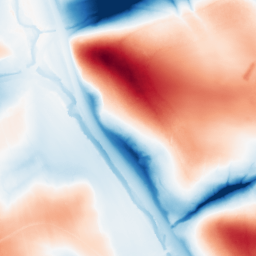
Category: classical
Decomposition family: gaussian_anisotropic
Decomposition parameters: sigma_x: 10
sigma_y: 50
Upsampling method: bicubic
Upsampling parameters: scale: 8
Upsampling scale: 8